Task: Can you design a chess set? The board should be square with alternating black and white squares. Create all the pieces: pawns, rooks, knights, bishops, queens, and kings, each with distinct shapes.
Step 4648:
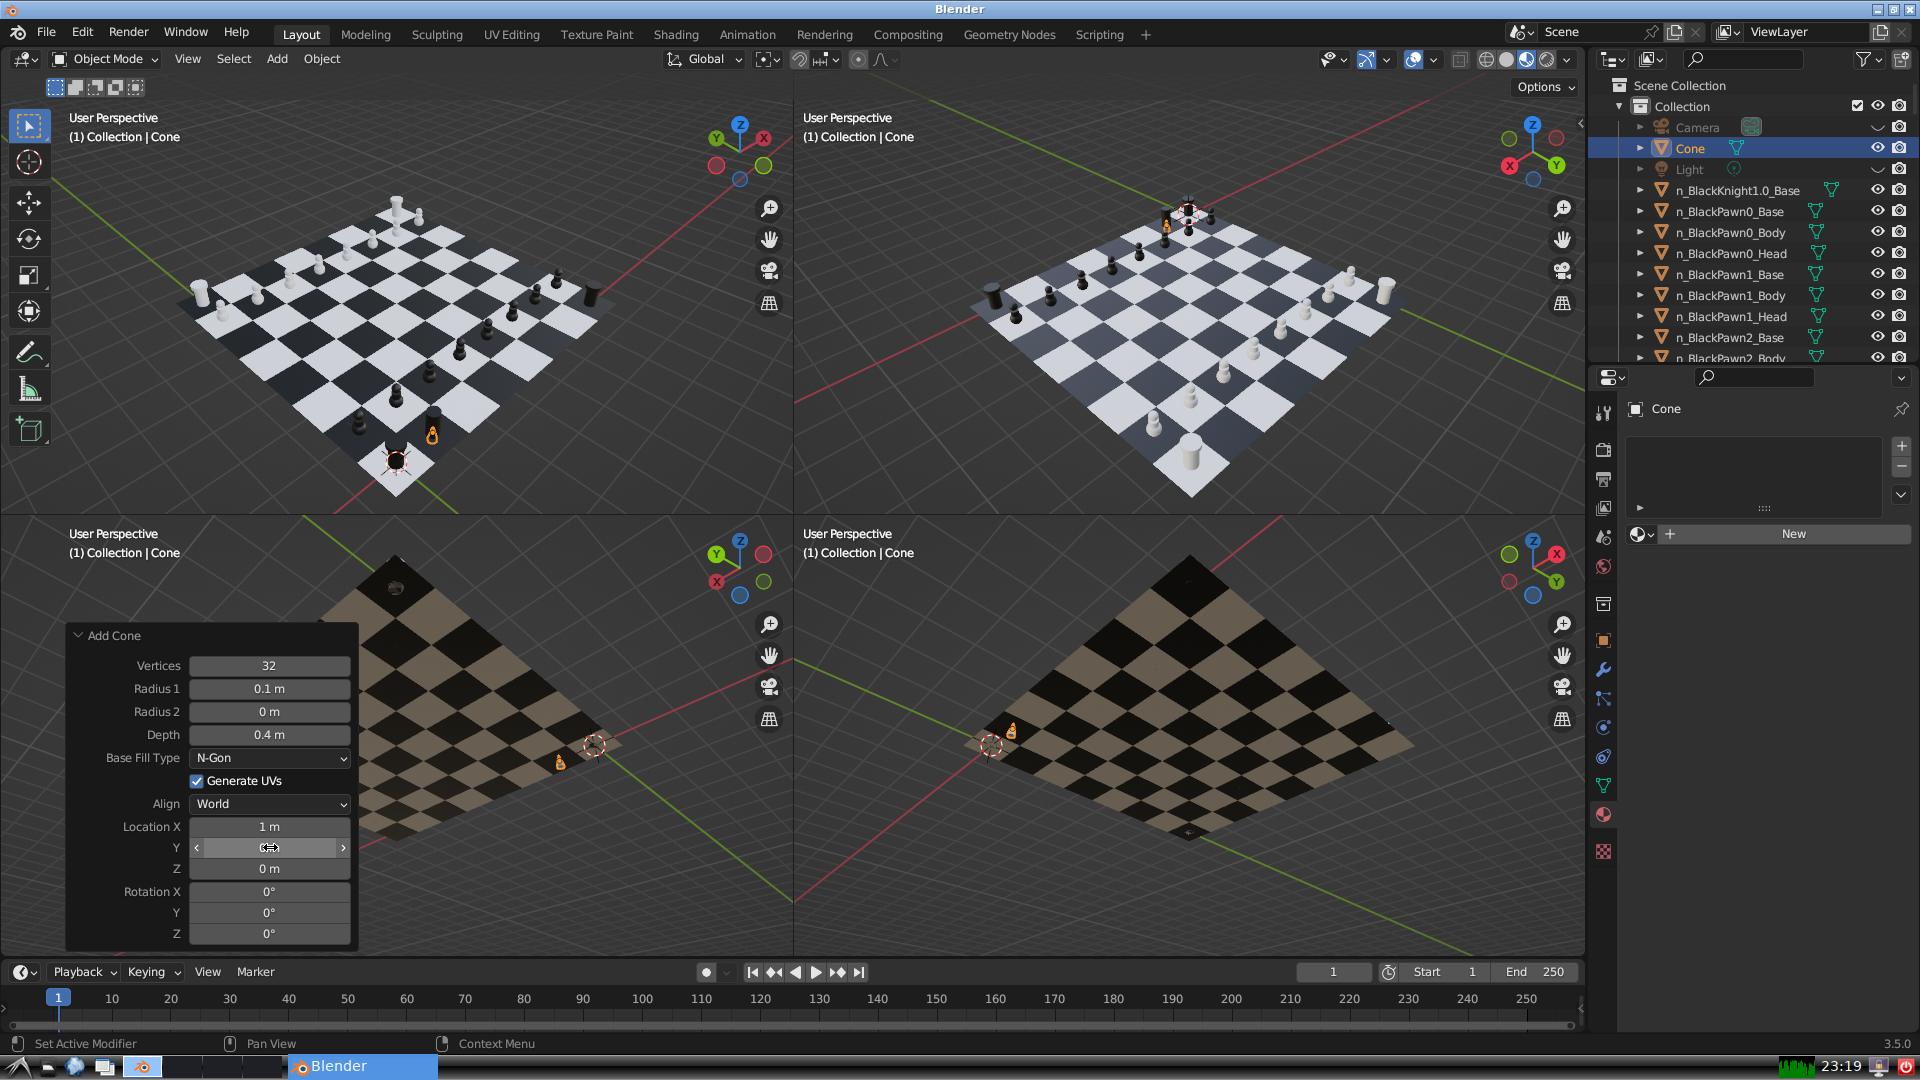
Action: click: no